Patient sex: F
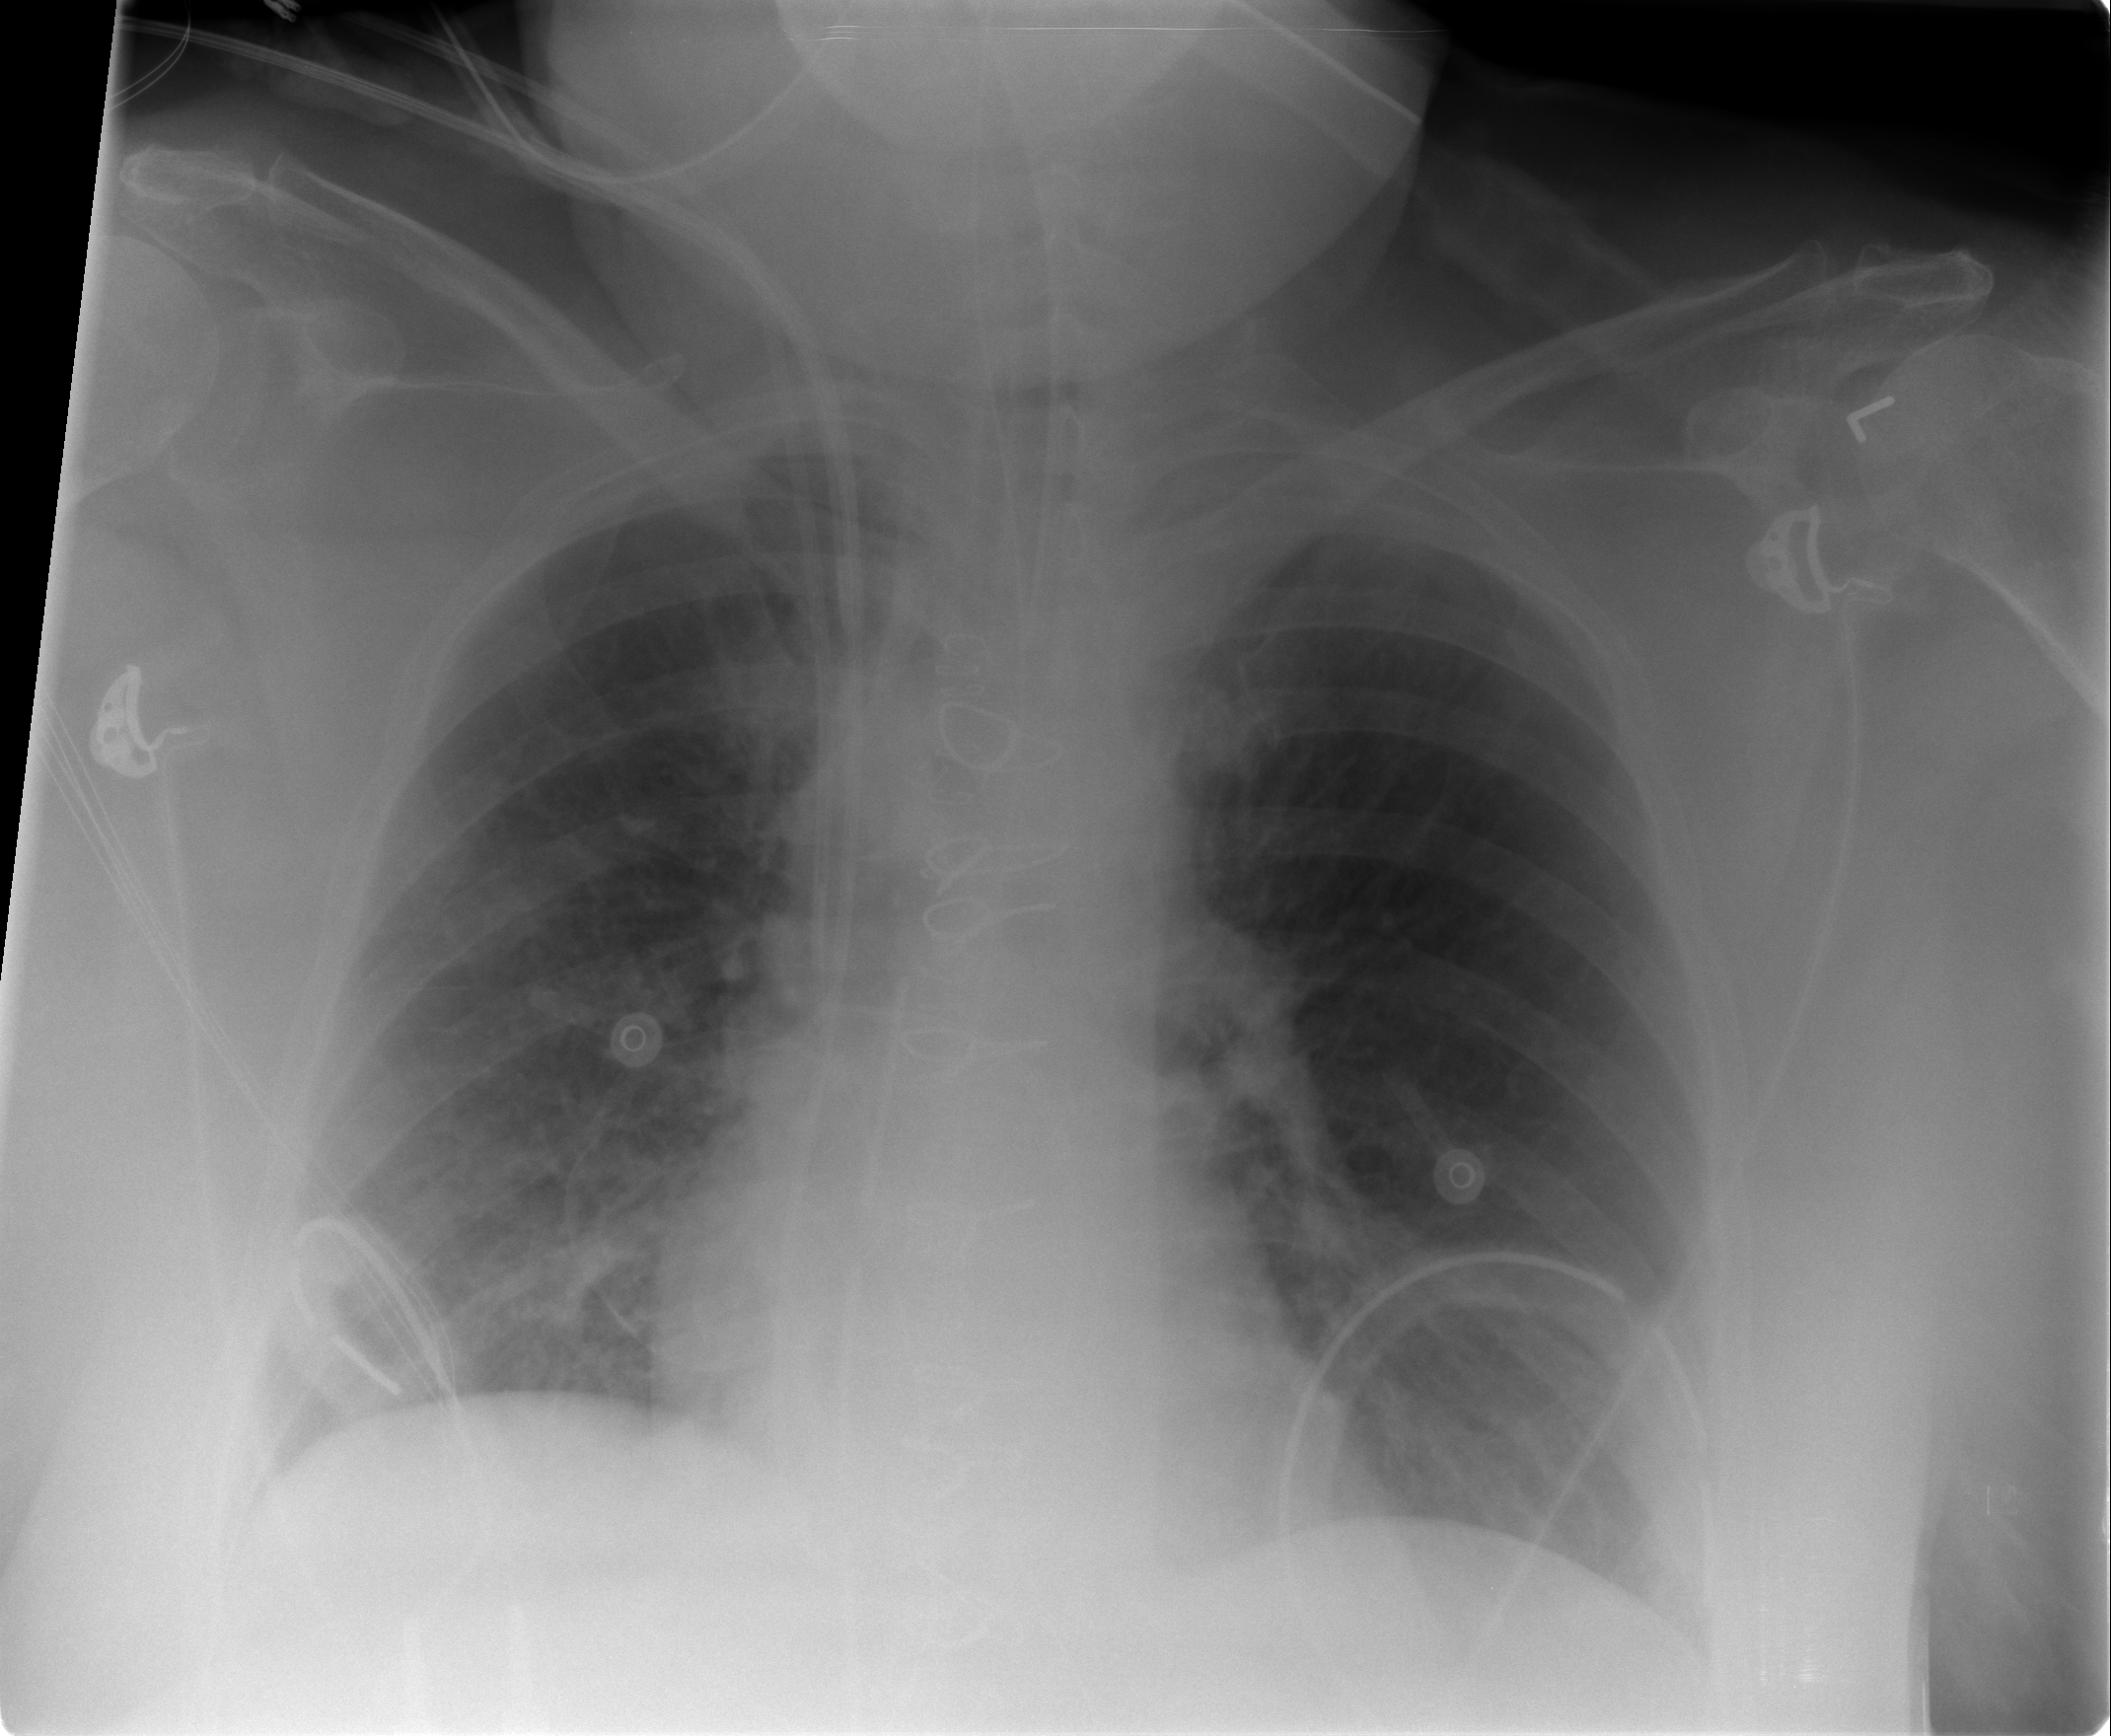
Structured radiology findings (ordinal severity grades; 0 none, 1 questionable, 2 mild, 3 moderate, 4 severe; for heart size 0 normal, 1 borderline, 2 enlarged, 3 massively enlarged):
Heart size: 0
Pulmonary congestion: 2
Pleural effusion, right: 0
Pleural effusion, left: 0
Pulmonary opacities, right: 0
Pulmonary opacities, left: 0
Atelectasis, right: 1
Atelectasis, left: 1